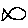
Label: fish